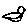
Label: bird